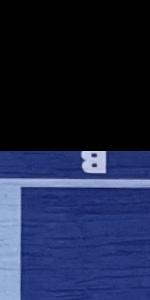
Label: Empty